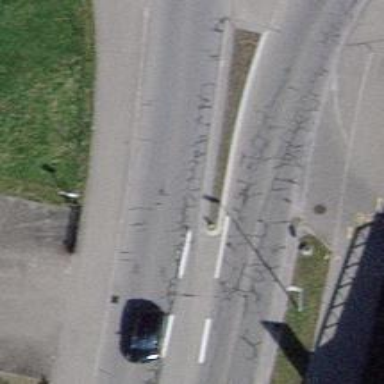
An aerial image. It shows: Abandoned railway crossing asphalt secondary road.